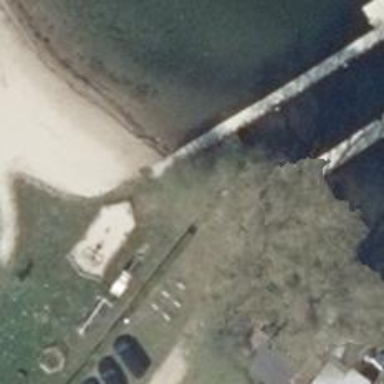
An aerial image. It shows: Slipway on leisure land.